Interaction volume radius: 5 \u00c5
Interaction volume height: 35 \u00c5
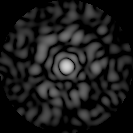
Disorder parameter: 0.8177